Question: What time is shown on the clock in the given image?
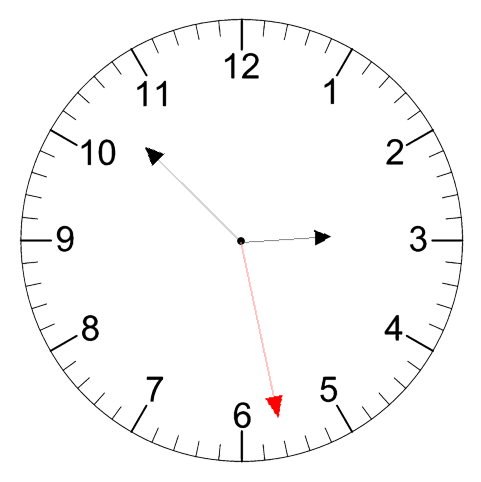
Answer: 02:52:28